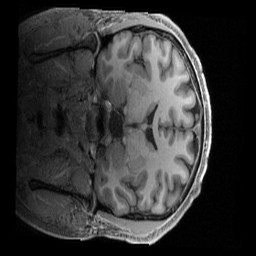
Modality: T1w
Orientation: coronal
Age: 36
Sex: male
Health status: ill
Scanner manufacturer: siemens
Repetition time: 2.4 s
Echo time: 0.00231 s